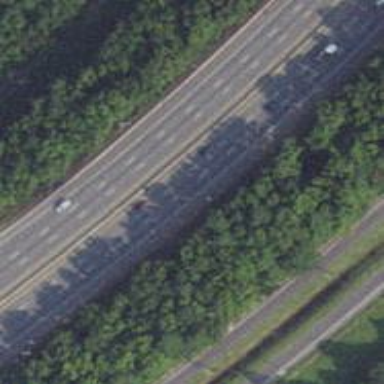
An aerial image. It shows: View of motorway.